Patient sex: M
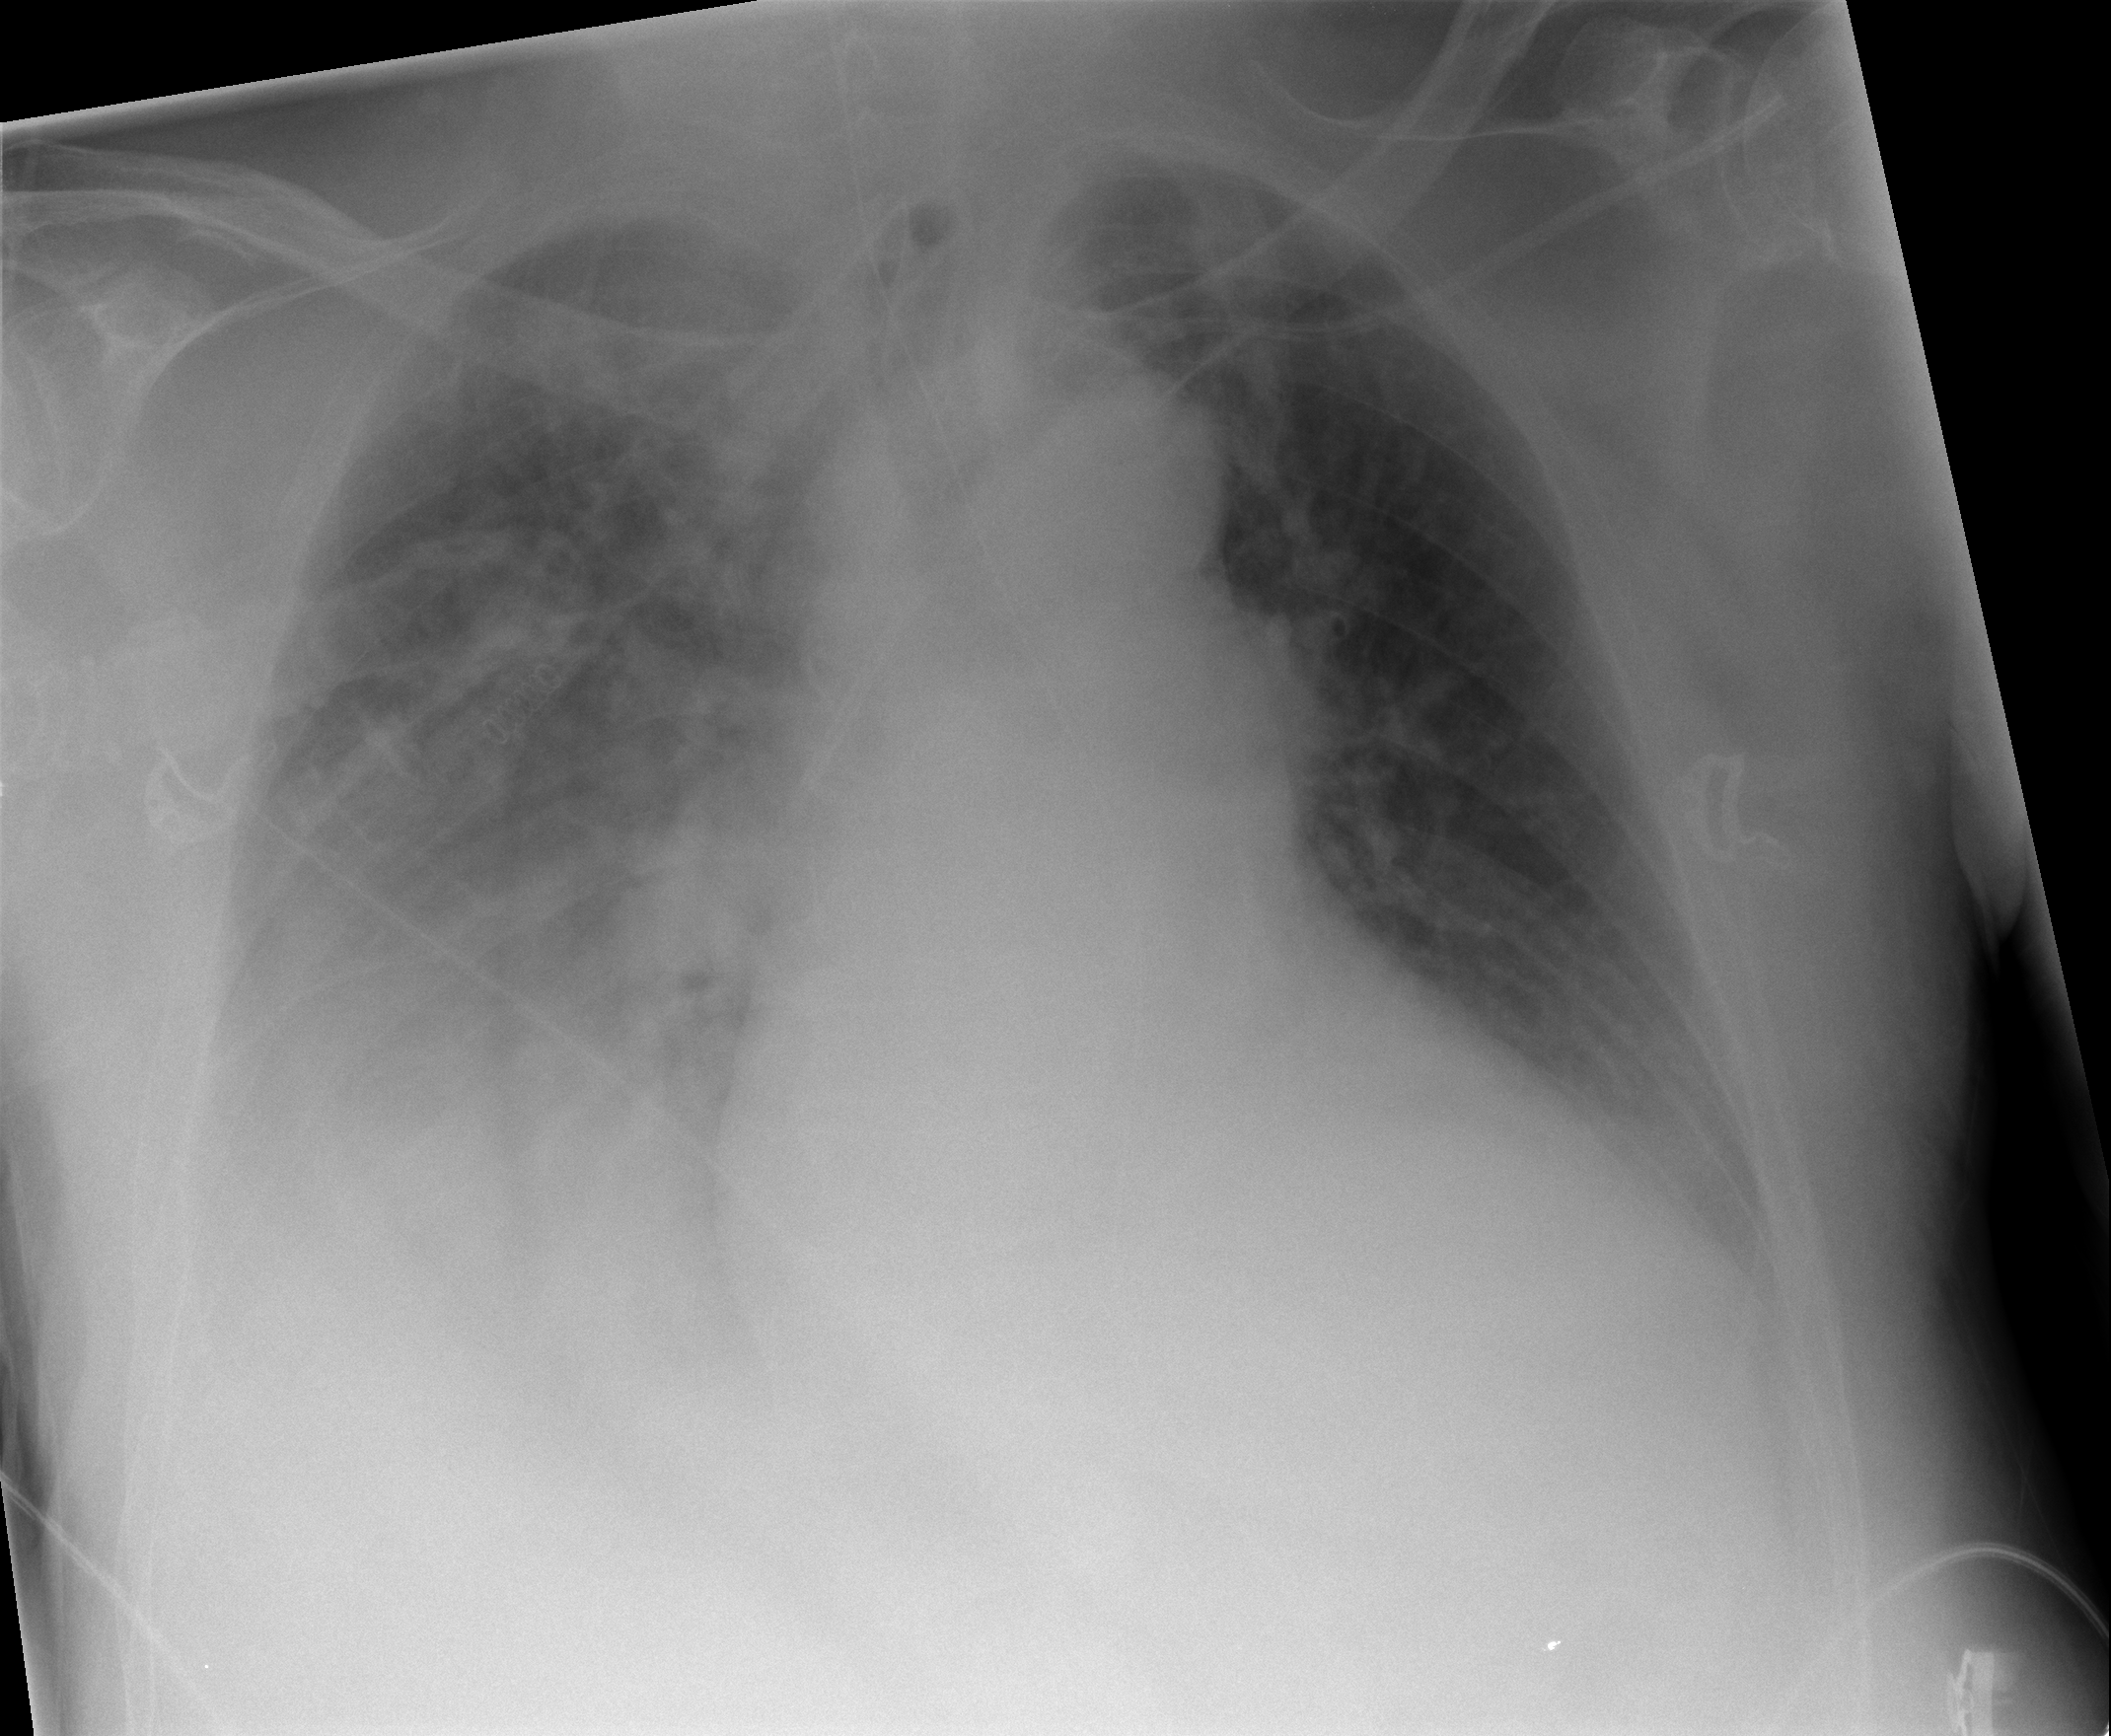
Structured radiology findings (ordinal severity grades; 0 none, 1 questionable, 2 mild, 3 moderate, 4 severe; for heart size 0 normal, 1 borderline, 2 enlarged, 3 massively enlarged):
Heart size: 0
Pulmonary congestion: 0
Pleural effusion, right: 2
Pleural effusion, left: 0
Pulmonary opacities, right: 2
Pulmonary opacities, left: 0
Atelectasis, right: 0
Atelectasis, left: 0